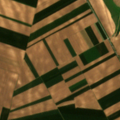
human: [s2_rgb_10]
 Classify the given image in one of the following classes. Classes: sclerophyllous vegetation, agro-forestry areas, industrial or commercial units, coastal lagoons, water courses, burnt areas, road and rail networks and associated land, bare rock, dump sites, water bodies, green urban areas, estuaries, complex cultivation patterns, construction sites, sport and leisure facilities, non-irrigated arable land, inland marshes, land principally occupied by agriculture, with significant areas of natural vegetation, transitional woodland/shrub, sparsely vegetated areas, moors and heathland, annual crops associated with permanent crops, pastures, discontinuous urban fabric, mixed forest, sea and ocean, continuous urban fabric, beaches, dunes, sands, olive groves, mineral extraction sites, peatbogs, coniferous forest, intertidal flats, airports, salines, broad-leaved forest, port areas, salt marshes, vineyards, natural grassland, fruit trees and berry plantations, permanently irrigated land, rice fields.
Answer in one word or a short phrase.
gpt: non-irrigated arable land, complex cultivation patterns